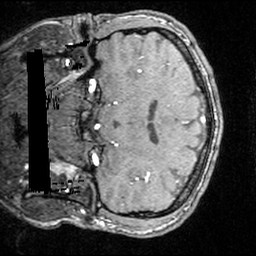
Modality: angio
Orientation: coronal
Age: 34
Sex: male
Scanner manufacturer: siemens
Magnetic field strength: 3 T
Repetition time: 0.025 s
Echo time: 0.00334 s